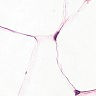
Metastatic tissue present: no